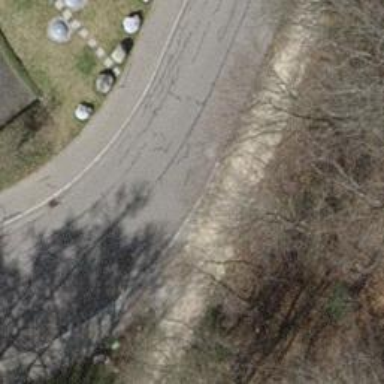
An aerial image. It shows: Paved residential road.